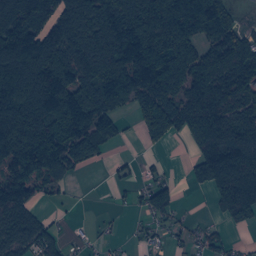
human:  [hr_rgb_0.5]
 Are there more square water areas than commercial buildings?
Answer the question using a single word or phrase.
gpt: no

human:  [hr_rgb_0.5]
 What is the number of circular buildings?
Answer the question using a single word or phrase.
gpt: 0

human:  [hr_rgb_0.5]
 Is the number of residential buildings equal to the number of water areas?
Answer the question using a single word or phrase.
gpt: no

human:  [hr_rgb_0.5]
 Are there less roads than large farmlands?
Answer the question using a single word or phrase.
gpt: no

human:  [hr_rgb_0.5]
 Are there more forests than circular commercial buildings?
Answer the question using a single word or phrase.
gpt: yes

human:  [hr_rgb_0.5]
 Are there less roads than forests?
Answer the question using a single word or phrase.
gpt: yes

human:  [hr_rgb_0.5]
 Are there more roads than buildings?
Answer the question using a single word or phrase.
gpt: no

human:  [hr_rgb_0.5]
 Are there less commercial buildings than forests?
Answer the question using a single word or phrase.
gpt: yes

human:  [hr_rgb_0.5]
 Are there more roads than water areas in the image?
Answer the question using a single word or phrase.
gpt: yes

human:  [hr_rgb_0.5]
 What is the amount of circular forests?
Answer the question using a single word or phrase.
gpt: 0

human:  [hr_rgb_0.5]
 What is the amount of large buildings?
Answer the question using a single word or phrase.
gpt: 0

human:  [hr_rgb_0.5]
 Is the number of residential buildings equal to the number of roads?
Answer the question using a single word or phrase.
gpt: no

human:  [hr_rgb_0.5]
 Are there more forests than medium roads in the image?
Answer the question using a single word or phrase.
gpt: yes

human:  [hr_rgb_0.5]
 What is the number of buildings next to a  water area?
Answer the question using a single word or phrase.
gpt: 186

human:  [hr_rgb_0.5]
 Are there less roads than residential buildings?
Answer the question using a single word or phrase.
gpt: yes

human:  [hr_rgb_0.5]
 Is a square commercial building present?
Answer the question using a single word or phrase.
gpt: no

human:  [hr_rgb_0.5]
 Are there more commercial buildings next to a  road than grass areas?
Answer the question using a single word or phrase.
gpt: no

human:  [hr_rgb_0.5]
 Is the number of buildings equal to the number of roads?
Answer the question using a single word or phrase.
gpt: no

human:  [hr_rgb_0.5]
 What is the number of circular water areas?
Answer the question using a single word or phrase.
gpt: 1

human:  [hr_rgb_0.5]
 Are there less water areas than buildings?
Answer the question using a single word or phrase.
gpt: yes

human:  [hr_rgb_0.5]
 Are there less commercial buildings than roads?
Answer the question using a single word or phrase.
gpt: yes

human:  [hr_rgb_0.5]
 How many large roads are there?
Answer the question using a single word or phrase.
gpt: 0

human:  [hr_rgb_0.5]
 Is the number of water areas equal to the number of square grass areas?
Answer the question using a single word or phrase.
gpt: no

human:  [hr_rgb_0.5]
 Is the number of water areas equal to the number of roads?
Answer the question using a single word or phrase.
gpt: no

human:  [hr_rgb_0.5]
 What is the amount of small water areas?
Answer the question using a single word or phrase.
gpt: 3

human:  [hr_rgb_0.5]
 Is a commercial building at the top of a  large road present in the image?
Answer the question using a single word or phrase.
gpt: no

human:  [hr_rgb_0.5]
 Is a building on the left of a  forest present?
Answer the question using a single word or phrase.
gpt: yes

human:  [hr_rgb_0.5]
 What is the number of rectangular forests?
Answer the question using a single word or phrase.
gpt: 97

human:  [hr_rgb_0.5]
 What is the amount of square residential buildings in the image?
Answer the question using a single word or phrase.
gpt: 0

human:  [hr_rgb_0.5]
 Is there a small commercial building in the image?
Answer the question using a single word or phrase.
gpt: no

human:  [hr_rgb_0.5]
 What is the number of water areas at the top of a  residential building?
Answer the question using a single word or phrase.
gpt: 4

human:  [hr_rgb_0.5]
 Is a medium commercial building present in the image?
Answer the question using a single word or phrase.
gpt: yes

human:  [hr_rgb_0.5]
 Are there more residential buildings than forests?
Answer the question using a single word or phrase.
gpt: no

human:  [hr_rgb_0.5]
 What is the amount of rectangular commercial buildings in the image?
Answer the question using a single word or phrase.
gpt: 0

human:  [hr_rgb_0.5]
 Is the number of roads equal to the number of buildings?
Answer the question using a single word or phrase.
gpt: no

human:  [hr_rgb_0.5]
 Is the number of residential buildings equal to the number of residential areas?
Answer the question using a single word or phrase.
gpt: no

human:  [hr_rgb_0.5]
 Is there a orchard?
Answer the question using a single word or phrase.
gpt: yes